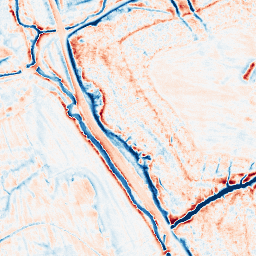
Category: edge_preserving
Decomposition family: anisotropic_diffusion
Decomposition parameters: iterations: 50
kappa: 50
gamma: 0.1
Upsampling method: quartic
Upsampling parameters: scale: 4
Upsampling scale: 4